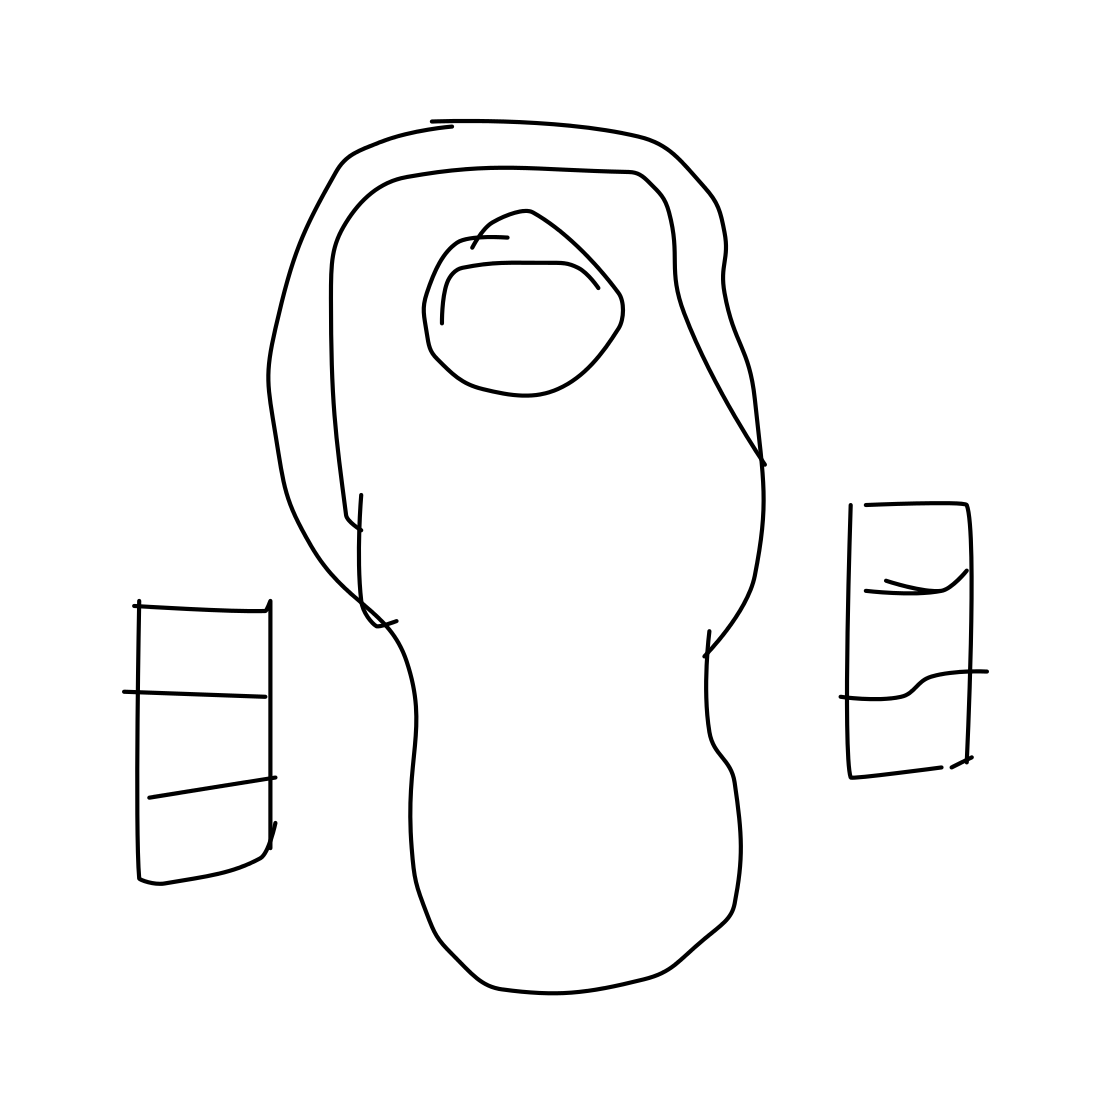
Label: toilet